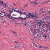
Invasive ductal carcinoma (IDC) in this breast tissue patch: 0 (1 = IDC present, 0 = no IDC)